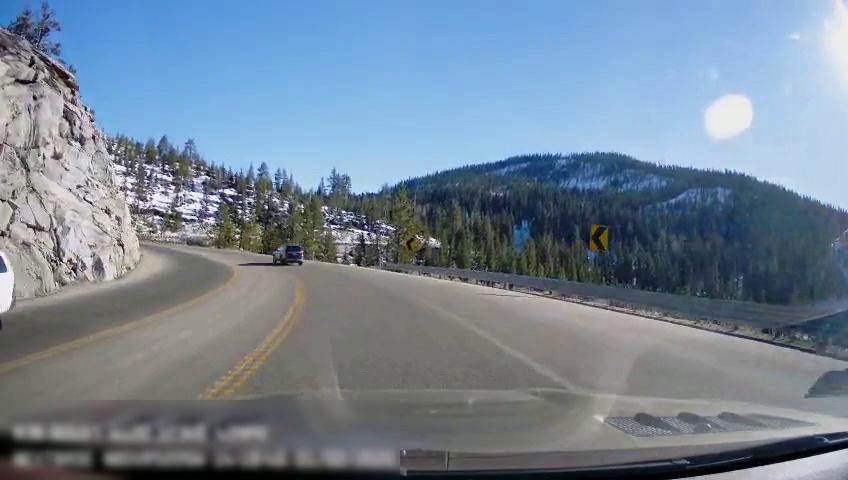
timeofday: Day
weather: Sunny
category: Drivable Space
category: Vehicles | SUV
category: Vehicles | SUV
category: Lanes | Current Lane
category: Lanes | Alternate Lane
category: Lanes | Current Lane
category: Lanes | Opposite Lane
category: Lanes | Opposite Lane
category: Traffic | Signs
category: Traffic | Signs